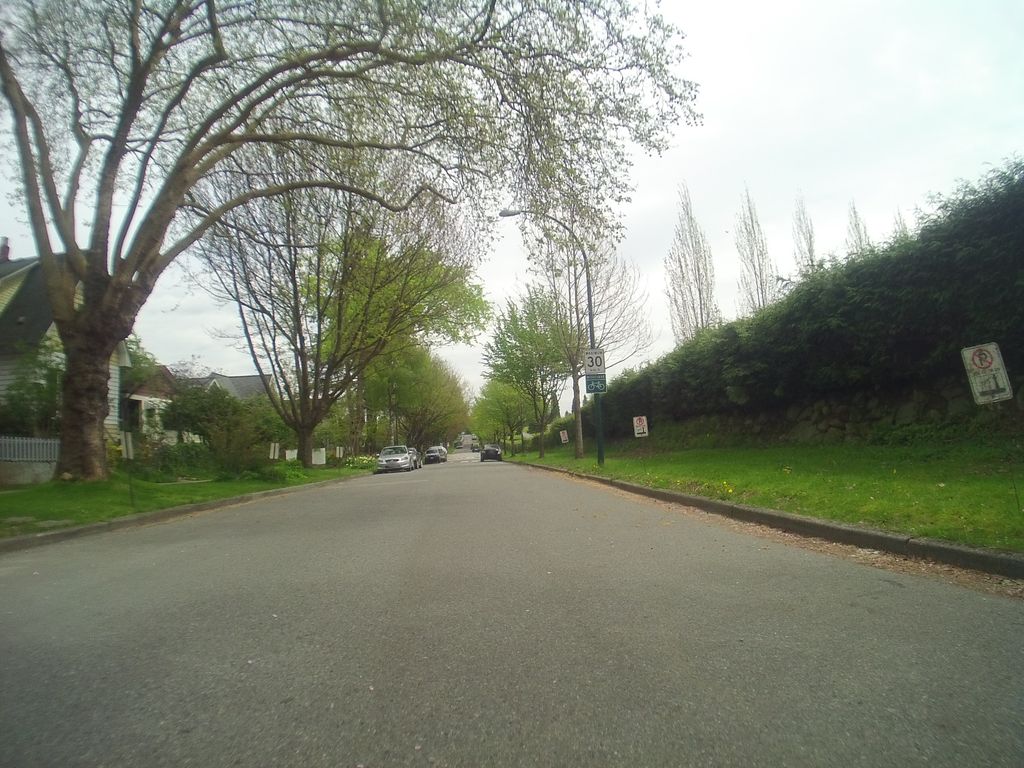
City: vancouver